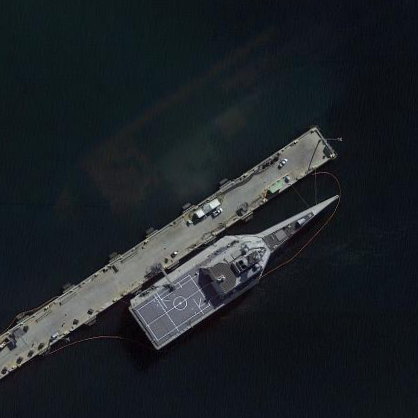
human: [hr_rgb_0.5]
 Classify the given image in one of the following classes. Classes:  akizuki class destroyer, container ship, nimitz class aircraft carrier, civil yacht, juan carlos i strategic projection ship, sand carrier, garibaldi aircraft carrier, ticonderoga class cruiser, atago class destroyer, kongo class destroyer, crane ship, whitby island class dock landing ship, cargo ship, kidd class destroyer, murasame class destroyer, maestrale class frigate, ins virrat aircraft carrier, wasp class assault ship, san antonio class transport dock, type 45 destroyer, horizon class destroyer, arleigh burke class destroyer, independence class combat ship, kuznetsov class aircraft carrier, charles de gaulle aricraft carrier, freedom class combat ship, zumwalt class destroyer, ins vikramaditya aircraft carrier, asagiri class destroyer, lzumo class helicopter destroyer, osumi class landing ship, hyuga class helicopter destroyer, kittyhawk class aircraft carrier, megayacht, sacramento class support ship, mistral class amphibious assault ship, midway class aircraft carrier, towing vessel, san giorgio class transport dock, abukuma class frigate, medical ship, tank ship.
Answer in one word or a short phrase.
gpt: Independence class combat ship